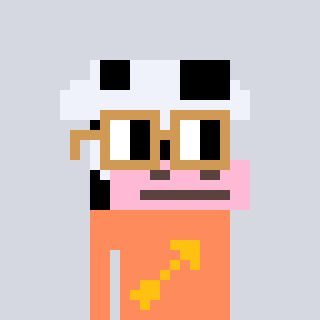
a pixel art character with square brown glasses, a cow-shaped head and a peachy-colored body on a cool background